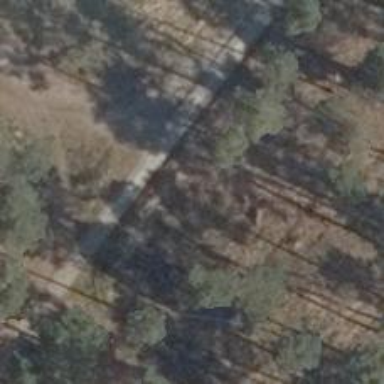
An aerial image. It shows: Track road with grade3 tracktype.